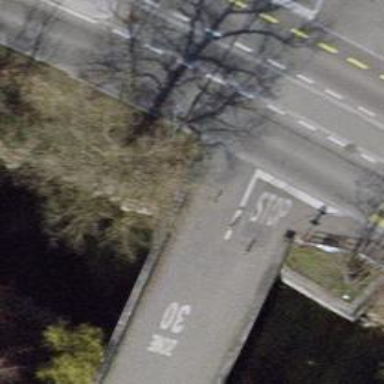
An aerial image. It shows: Bollard.